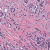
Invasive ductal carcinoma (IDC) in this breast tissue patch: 1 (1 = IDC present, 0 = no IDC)